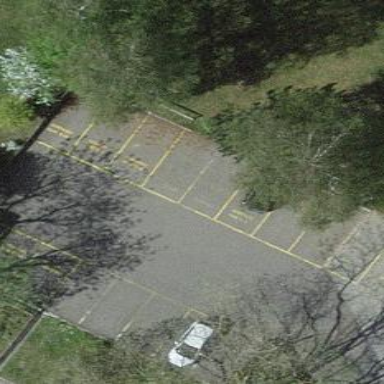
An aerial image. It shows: Parking area with surface.